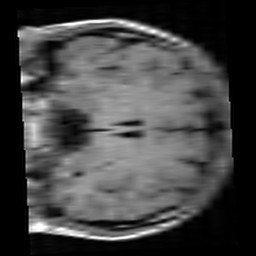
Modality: T1w
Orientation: coronal
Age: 20
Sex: female
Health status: healthy
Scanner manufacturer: siemens
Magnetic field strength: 3 T
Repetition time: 4.1 s
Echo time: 0.0085 s